Question: I'm trying to set the source rate from a schedule object.
The model time is - hours. The schedule value is in 1. But when I run a model, it gives me the source intensity rate of 1 per second.

Could you please help me to understand where I am doing wrong with model settings or with code?
Thanks
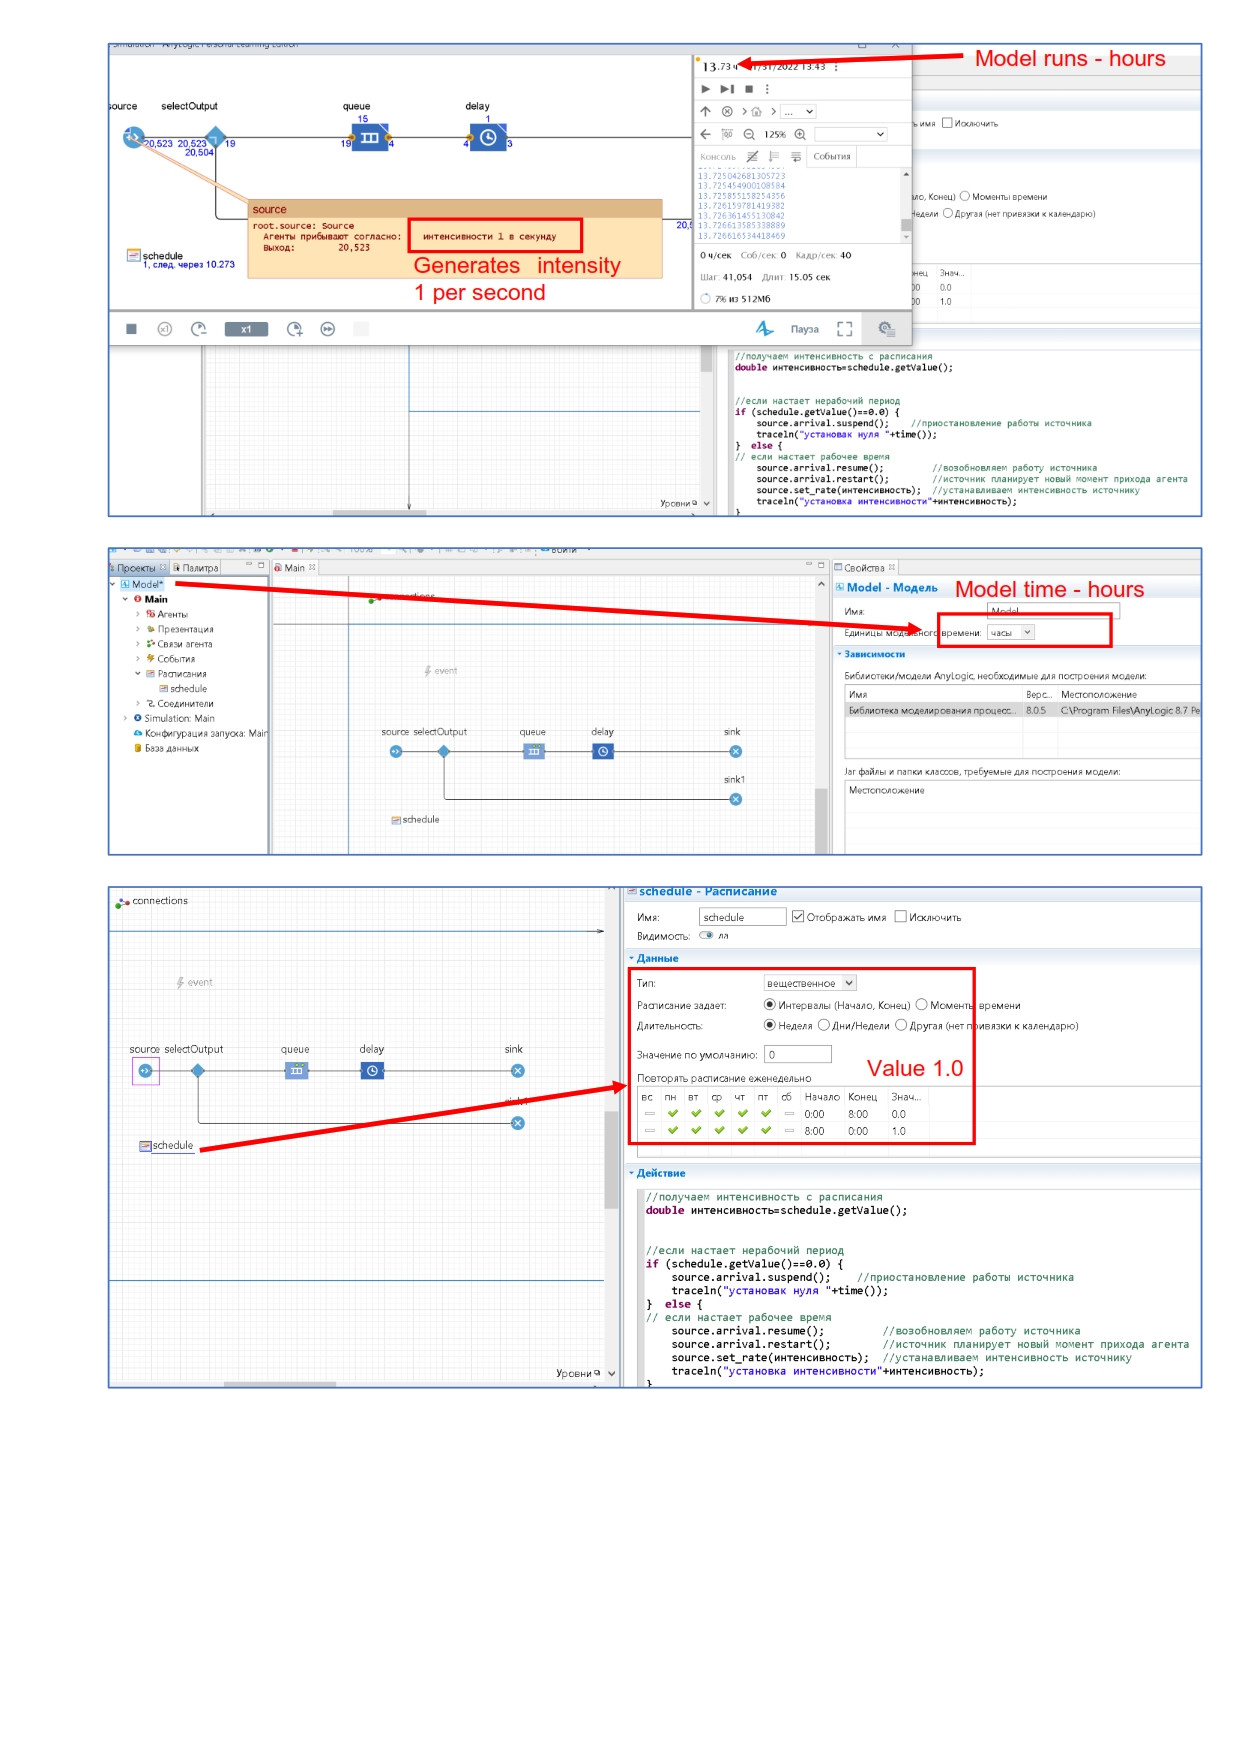
Answer: You need to set your source "Arrival defined by" as Rate Schedule"
and then select your schedule object
<URL>
The source will then show that the 'Arrival Type" is of 'rate schedule'
<URL>